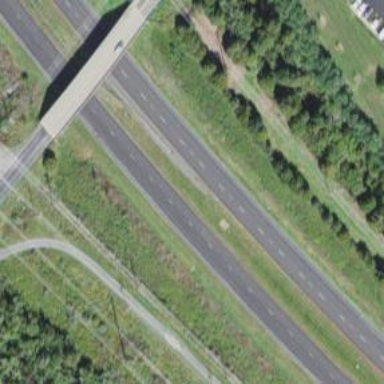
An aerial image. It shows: Asphalt motorway.